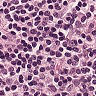
Metastatic tissue present: no